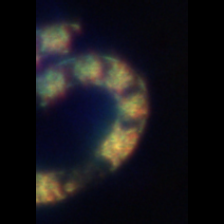
Taxon: Eucampia
Group: Diatoms